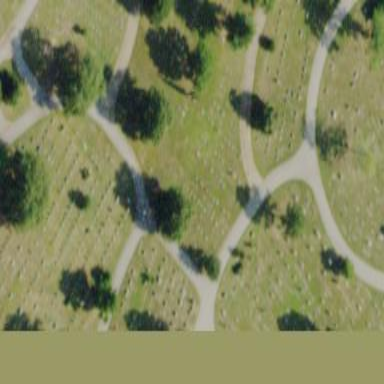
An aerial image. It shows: Sector in the cemetery.